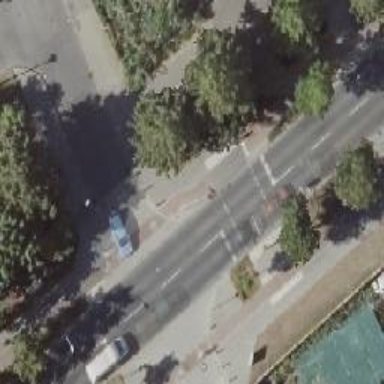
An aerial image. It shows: Footway along the road.